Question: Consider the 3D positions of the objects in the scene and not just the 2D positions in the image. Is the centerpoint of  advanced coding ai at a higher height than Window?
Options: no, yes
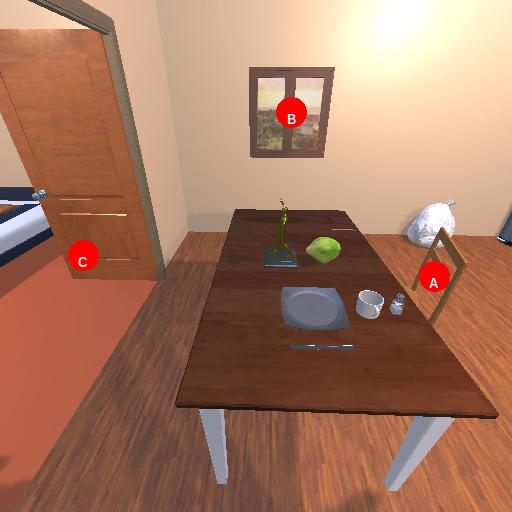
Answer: no